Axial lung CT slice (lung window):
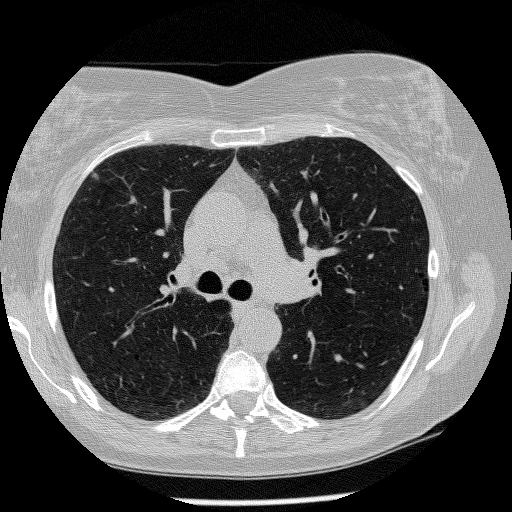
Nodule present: yes
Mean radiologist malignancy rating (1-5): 3.25